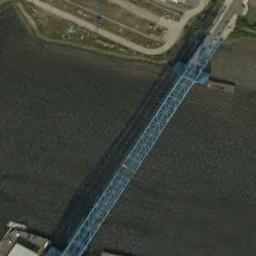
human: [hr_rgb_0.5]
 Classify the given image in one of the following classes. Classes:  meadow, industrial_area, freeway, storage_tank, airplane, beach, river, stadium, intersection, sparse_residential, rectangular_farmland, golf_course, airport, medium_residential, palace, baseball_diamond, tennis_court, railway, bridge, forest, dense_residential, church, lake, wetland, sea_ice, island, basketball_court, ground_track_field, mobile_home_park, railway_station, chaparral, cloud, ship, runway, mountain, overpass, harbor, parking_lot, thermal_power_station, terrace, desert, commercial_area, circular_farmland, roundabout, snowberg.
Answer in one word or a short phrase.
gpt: bridge